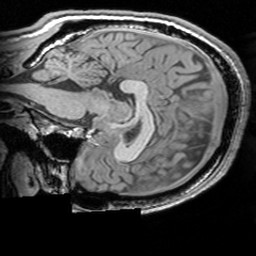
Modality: T1w
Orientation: sagittal
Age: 25
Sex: female
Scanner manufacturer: siemens
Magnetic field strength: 3 T
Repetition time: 1.63 s
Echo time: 0.00311 s